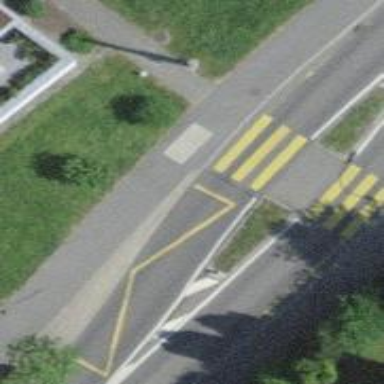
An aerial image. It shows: Kerb barrier.